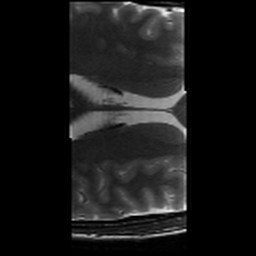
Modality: T2w
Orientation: axial
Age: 24
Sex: female
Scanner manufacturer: siemens
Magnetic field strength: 3 T
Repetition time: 8.02 s
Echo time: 0.08 s